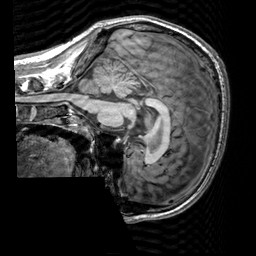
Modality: T1w
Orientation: sagittal
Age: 26
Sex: male
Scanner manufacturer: siemens
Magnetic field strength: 3 T
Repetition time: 2.3 s
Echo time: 0.00303 s